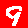
Digit: 9